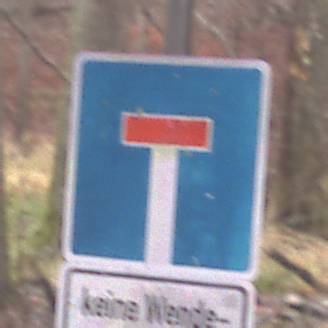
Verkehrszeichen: Sackgasse
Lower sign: HinweisGeaenderteVorfahrtVerkehrsfuehrungVerkehrsregelung3
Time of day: Midday
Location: Outdoor (Nature)
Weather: Overcast
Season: Autumn
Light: Natural